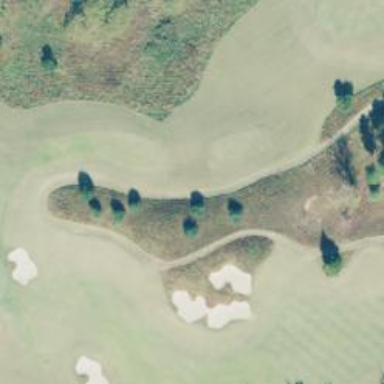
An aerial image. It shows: Path for both road and golf.